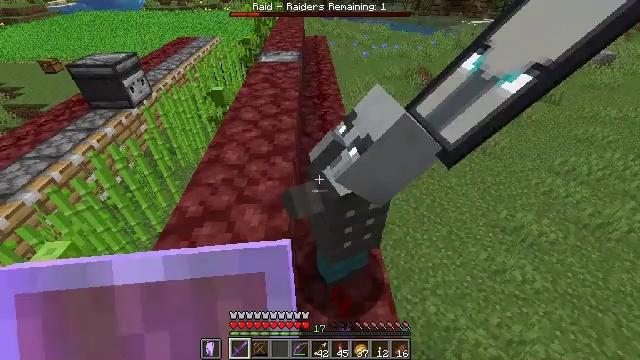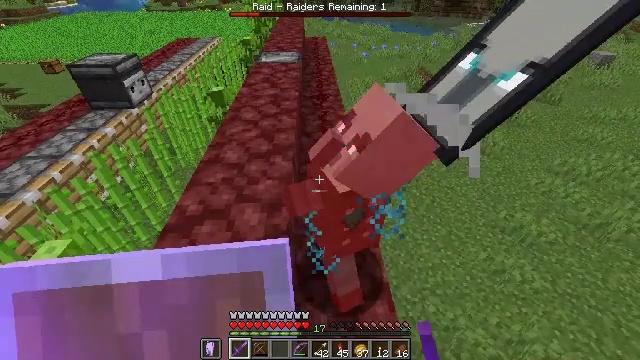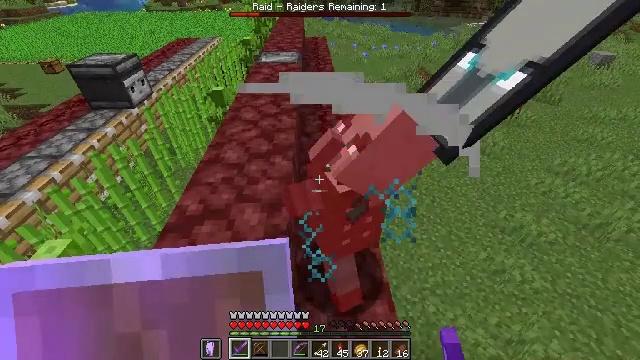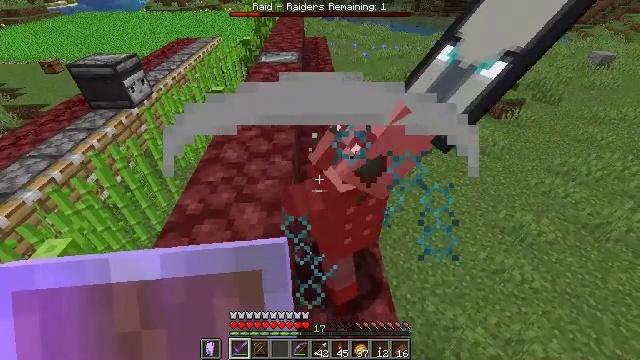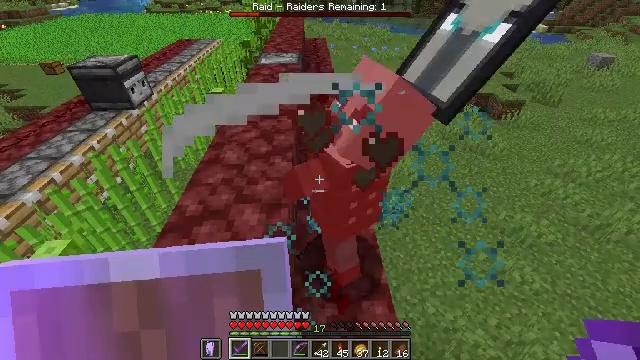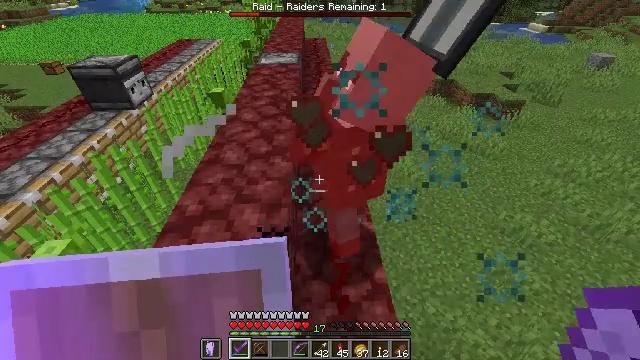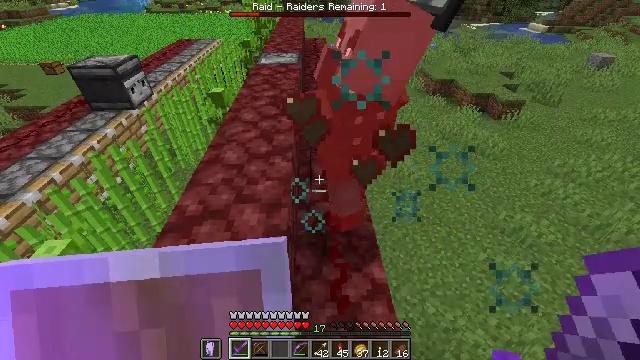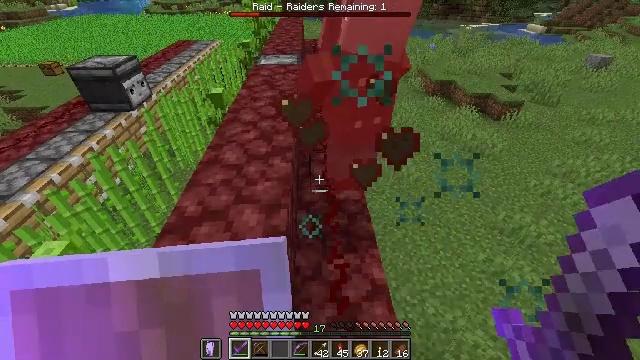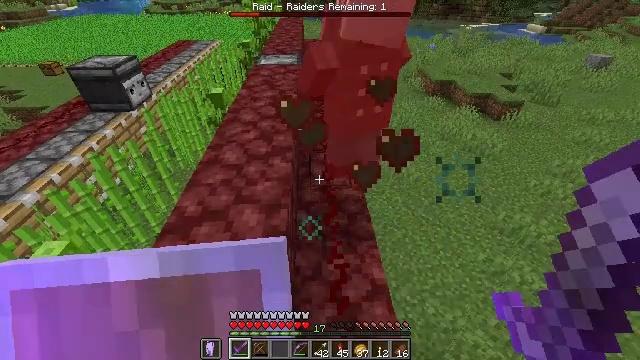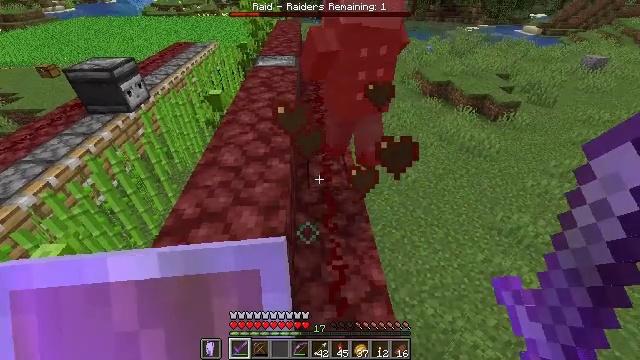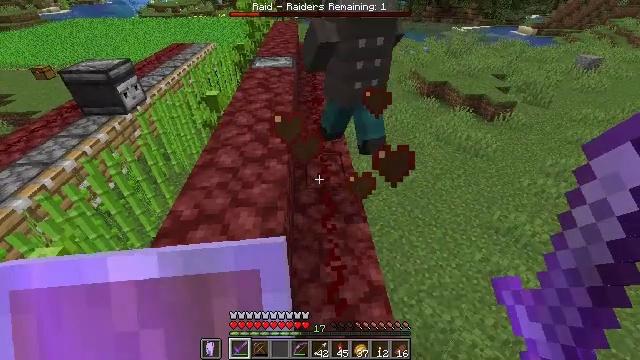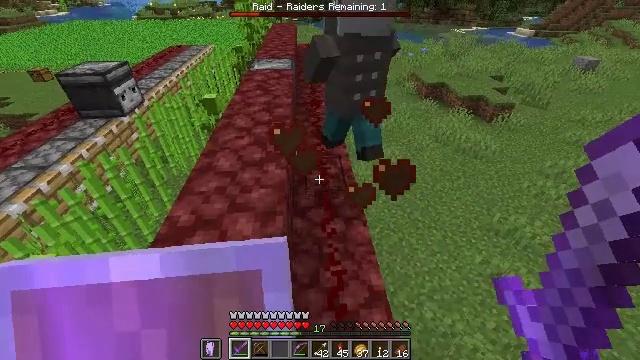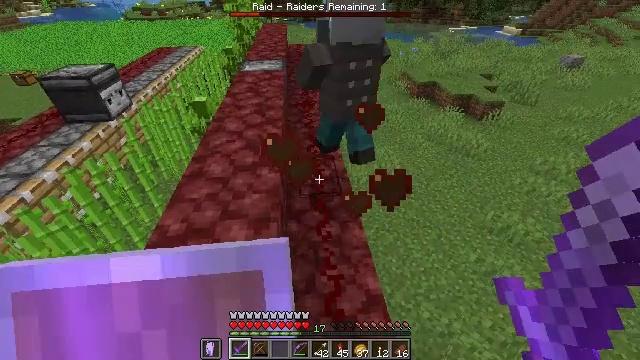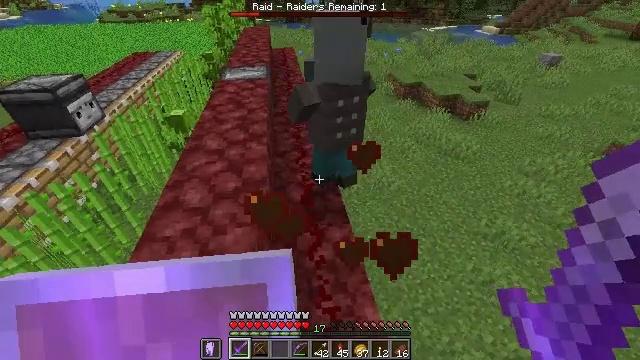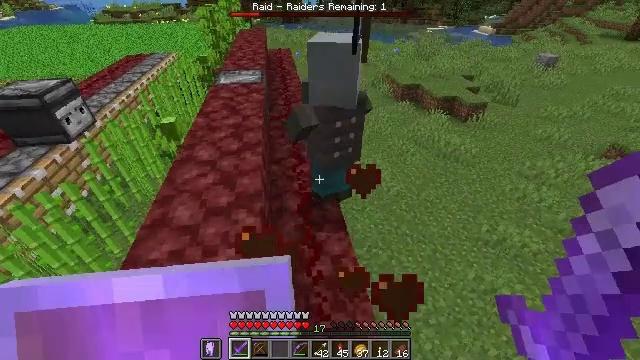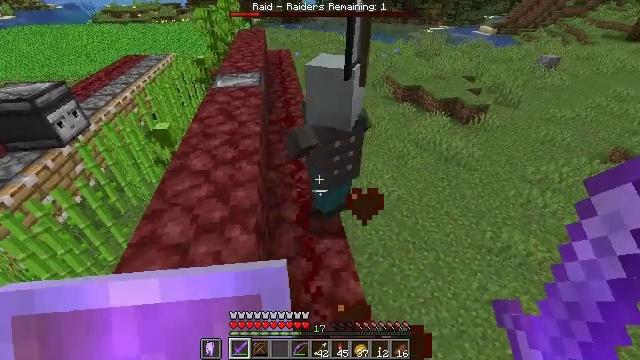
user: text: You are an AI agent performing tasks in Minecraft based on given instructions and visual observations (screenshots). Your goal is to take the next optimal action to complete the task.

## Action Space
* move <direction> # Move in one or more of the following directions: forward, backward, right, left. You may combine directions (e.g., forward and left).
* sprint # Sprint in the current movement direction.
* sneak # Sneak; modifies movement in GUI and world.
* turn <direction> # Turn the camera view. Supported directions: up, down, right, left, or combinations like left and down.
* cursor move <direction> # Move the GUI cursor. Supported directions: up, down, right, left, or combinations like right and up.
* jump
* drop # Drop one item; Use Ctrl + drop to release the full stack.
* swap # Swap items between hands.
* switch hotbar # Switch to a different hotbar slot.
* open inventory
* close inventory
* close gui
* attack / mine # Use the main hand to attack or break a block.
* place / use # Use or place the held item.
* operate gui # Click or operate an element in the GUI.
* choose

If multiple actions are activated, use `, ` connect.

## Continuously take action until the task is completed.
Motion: motion action
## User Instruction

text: Fight an illager.
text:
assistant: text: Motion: no_op
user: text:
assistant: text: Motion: no_op
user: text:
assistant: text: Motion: no_op
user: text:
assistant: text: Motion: no_op
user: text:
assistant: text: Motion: no_op
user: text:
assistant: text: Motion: no_op
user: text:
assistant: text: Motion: no_op
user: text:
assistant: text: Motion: no_op
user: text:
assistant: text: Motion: no_op
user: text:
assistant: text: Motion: no_op
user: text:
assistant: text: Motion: move forward
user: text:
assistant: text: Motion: move forward, turn right
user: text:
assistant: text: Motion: move forward, turn right
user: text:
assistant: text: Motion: move forward
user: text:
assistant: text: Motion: move forward
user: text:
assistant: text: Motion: move forward
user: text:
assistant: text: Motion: move forward
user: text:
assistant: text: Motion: move forward
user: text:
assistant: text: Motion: no_op
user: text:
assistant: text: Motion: no_op
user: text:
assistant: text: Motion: no_op
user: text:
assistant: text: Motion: no_op
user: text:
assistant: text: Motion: no_op
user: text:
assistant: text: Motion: no_op
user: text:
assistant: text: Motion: no_op
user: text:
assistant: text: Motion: move forward
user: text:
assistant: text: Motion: move forward
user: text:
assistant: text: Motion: move forward, jump
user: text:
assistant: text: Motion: jump
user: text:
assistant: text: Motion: jump